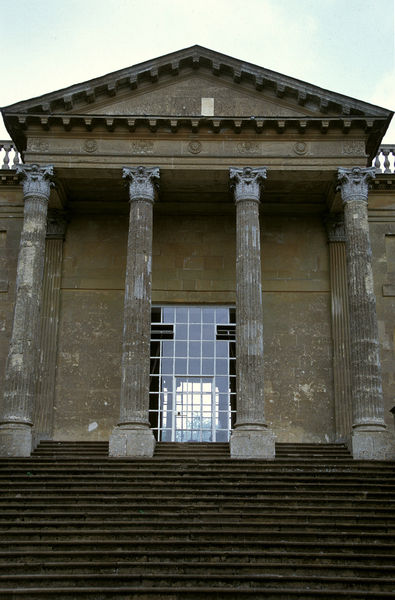
Titel: Queen’s Tempel, Eingangsfassade, Portikus
Künstler: Thomas Pitt
Standort: Stowe, Buckinghamshire
Institution: Stowe Landscape Gardens
Schlagwörter: blätter, dunkel, himmel, weiß, dreieck, braun, fenster, glas, grau, säule, säulen, tür, dach, gebäude, haus, muster, alt, architektur, sockel, stein, steine, spiegelung, brüstung, gitter, klassizismus, front, kanneliert, farbig, fassade, fassaden, giebel, mauer, pilaster, treppe, treppen, detail, ornamente, aufgang, geländer, stufe, stufen, flucht, foto, fotografie, unten, vier, eingang, treppenstufen, komposit, antike, sprossen, münchen, balustrade, architrav, kapitelle, kapitell, fries, quadrate, dreiecksgiebel, portal, sims, gesims, sandstein, farbfoto, untersicht, giebelfeld, portikus, antik, säulenkapitell, griechenland, freitreppe, kanneluren, klassisismus, ballustrade, himel, tempel, museum, basis, dorisch, glastür, korinthisch, fenstersprossen, englisch, rillen, grabmal, relieff, klassisch, gebälk, klassizistisch, bauwerk, verglasung, epistyl, sima, tympanon, haupteingang, bramante, arkantus, faszien, basen, thympanon, zahnschnitt, gemauert, giebeldreieck, first, balluster, risalith, kannelur, baluster, korinthia, steinstufen, kannelluren, arcitektur, glaswand, arkantusblätter, modernisierung eines tempels, kannellierte säulen, kannellierte, fensterflucht